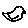
Label: bird